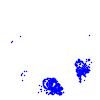
Particle: kaon